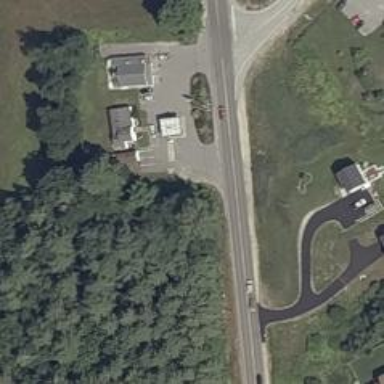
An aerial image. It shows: Secondary road with asphalt surface.